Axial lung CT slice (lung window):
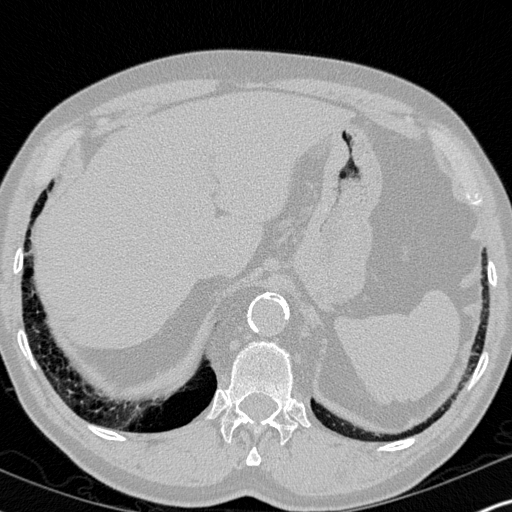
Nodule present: no